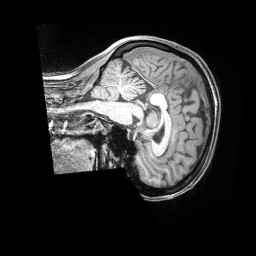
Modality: T1w
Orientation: sagittal
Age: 35
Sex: female
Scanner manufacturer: siemens
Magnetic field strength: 3 T
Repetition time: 2 s
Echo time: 0.00211 s